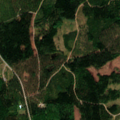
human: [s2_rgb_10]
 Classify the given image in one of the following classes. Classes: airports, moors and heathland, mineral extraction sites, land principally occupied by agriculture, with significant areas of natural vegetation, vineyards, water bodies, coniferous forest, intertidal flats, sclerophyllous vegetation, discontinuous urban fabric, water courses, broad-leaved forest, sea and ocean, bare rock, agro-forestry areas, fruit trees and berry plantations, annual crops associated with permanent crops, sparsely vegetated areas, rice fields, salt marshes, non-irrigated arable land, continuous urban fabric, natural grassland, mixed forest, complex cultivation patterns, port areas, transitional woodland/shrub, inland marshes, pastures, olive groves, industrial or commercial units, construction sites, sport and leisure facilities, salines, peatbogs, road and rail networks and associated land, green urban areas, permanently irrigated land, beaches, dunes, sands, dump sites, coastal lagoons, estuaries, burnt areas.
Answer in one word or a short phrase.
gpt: broad-leaved forest, coniferous forest, mixed forest, transitional woodland/shrub